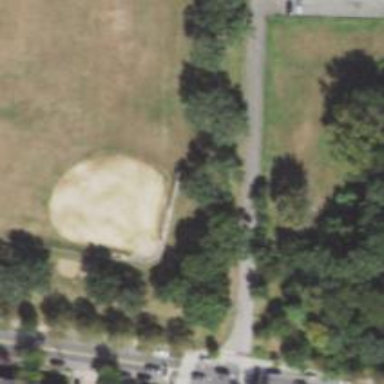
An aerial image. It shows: Baseball pitch for leisure and sports activities.